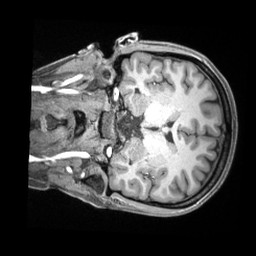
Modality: T1w
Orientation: coronal
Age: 26
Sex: female
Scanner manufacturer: siemens
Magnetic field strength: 3 T
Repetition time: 2.4 s
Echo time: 0.00226 s